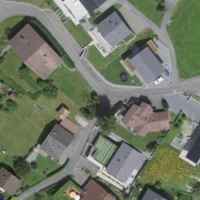
EUNIS habitat code: 55
Species observed at this site:
Silene dioica
Galeopsis tetrahit